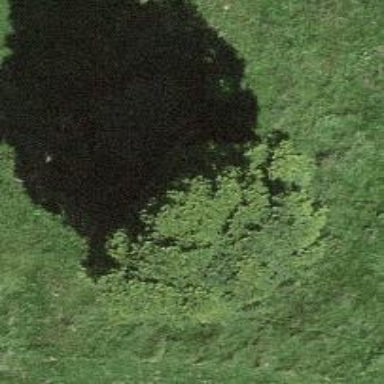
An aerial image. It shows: Single tag "natural: tree."